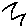
Label: zigzag